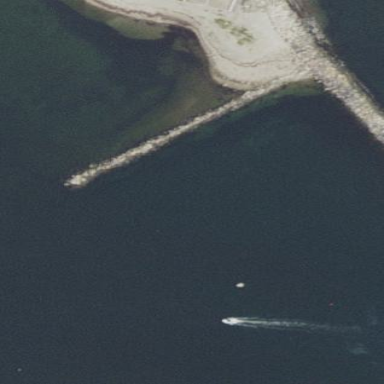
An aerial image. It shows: Breakwater structure.